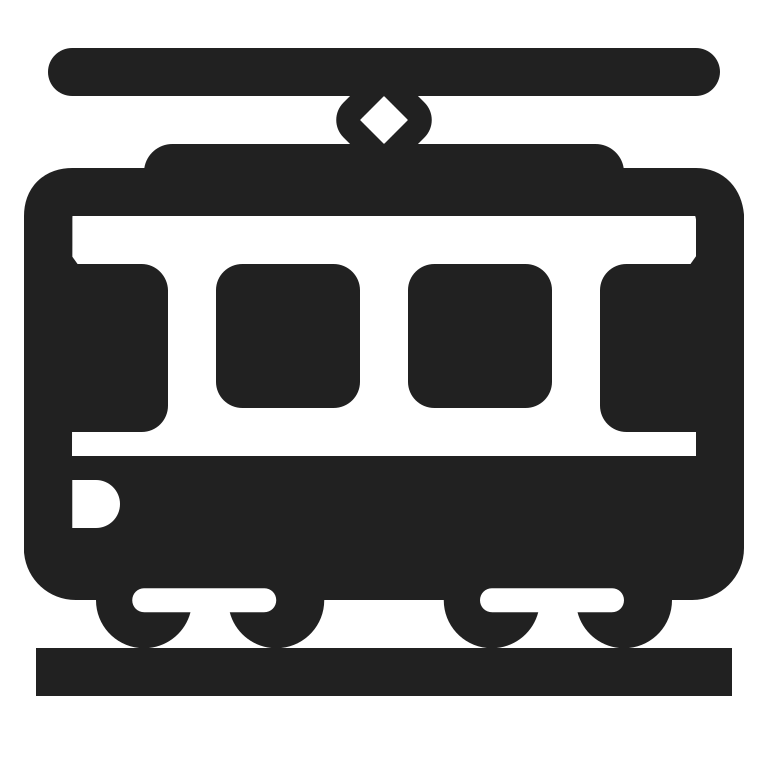
tram car high contrast